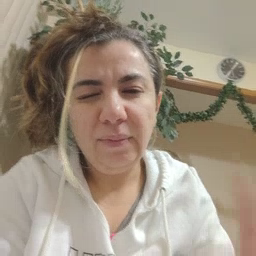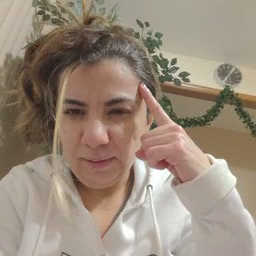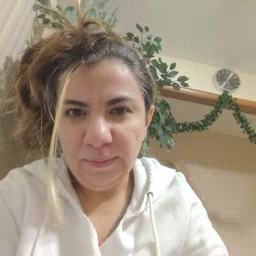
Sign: think